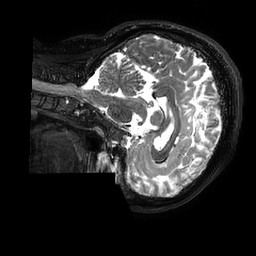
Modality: T2w
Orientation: sagittal
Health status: ill
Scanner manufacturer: philips
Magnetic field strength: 3 T
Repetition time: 2.5 s
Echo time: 0.331 s